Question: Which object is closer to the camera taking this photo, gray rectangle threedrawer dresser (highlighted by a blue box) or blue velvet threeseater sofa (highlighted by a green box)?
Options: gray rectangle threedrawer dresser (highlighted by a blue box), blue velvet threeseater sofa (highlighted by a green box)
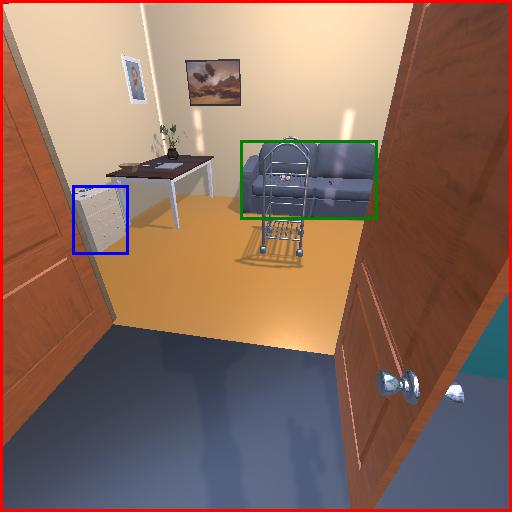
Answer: gray rectangle threedrawer dresser (highlighted by a blue box)